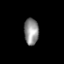
Tissue: prostate
Cell type: Fibroblasts
Senescence score: 0.6858
Nuclear area (px): 376
Mean DAPI intensity: 142.923